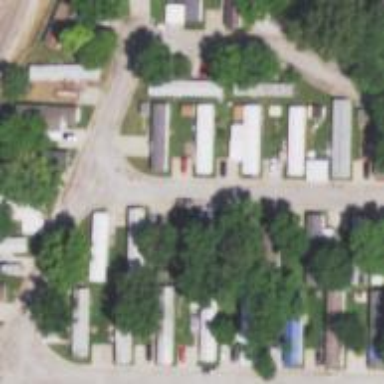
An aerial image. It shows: Residential area known as trailer park.